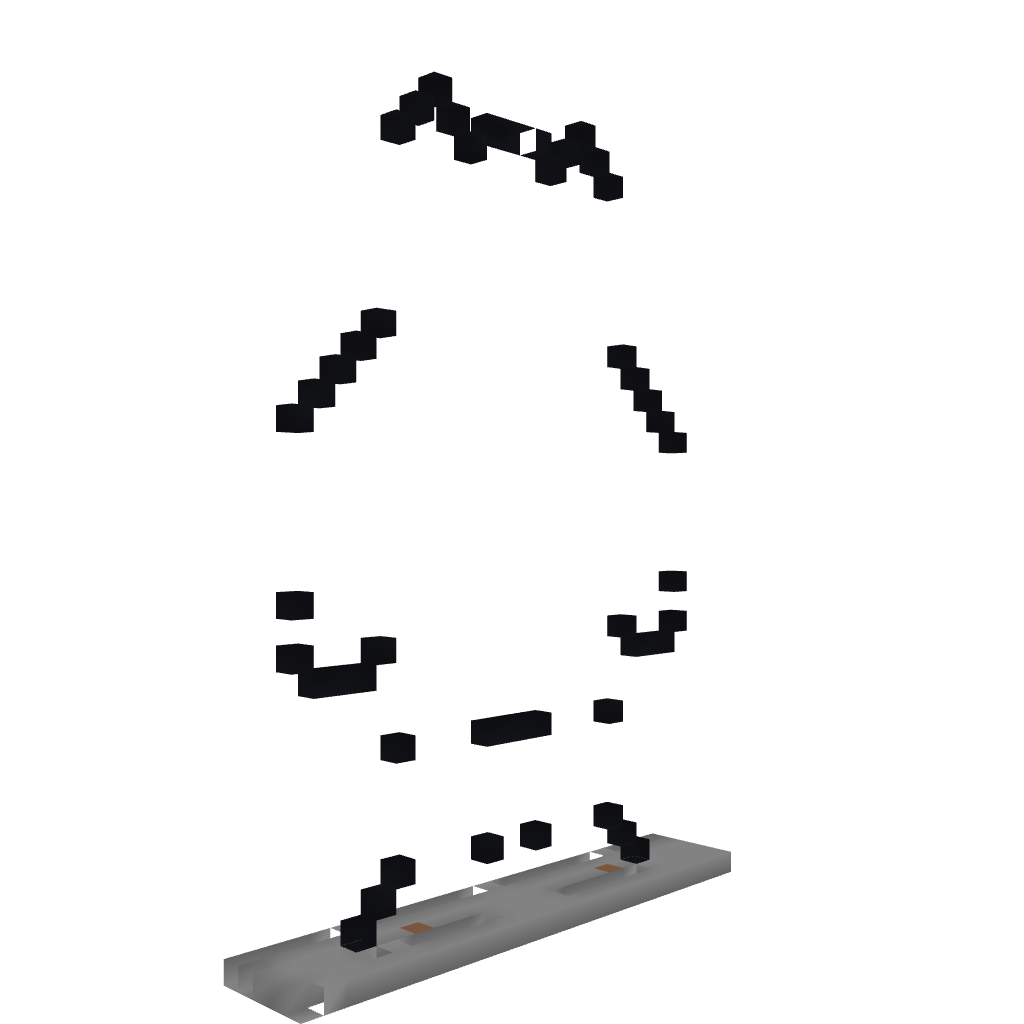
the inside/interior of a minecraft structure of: Finn The Human